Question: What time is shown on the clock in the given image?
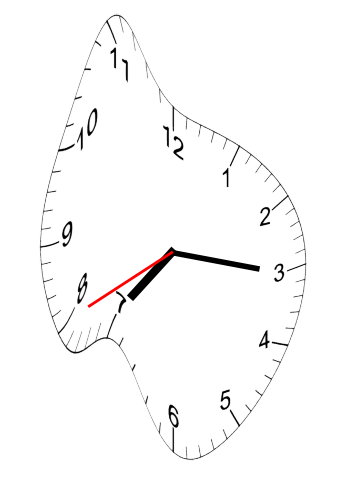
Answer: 07:15:40